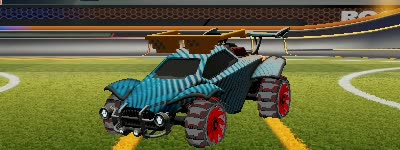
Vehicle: octane